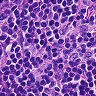
Metastatic tissue present: no